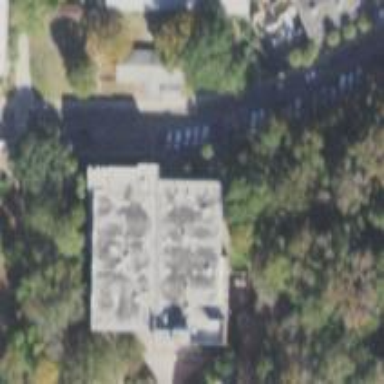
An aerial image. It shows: Grey university building.